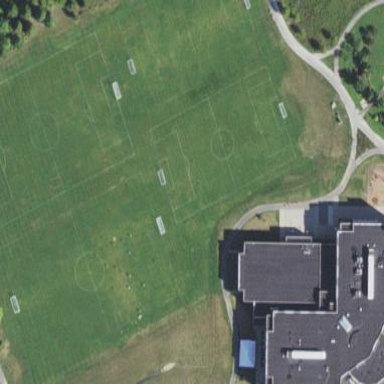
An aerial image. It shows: Grass pitch designated for soccer.